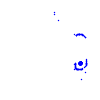
Particle: electron